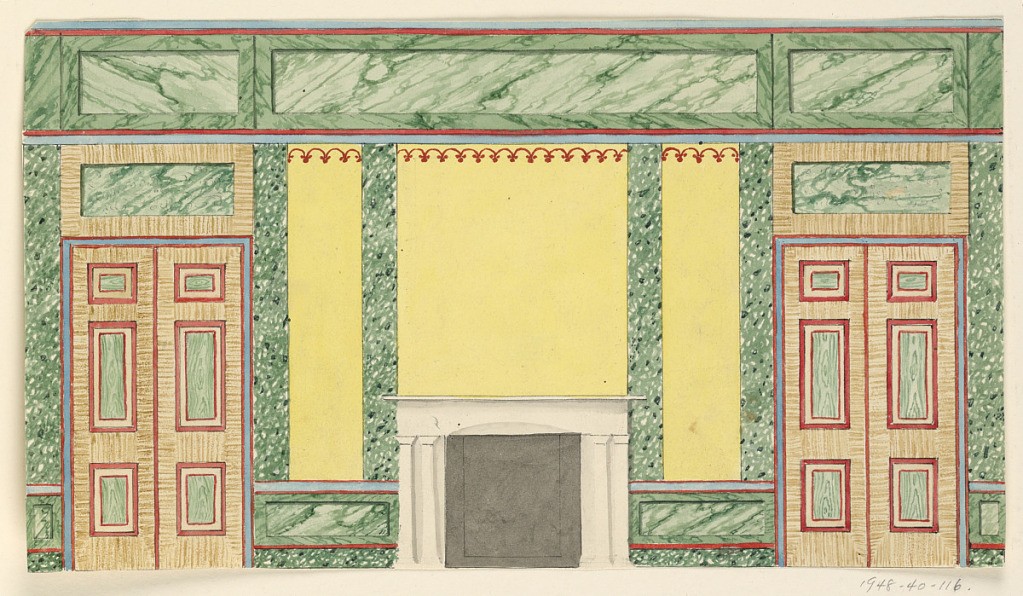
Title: Wall Elevation with Fireplace and Two Doors
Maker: Frederick Crace, English, 1779–1859
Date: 1815–22
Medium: Pen and gray ink, brush and watercolor on off-white laid paper
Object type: Drawing
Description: Horizontal composition illustrating an elevation of an interior wall with a fireplace at center and two tall doorways at either end.  The walls above and flanking the fireplace are yellow, while the doors indicate graining and colored panels. Indication of green, striated marble in the overmantles and wall frieze.